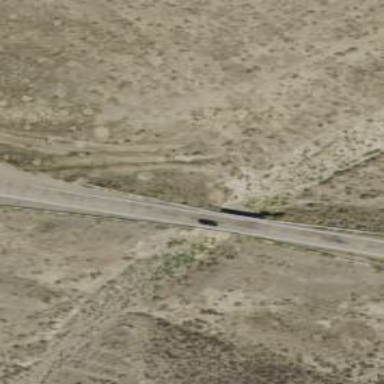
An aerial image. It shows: Viaduct bridge crossing over asphalt secondary road.